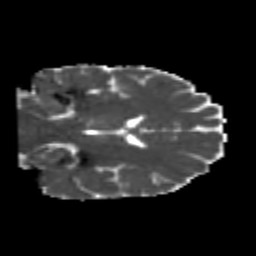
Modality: MD
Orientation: coronal
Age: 22
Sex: female
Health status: healthy
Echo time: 0.074 s